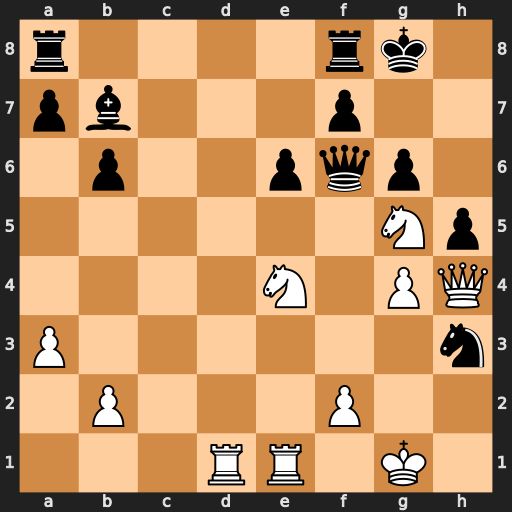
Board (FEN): r4rk1/pb3p2/1p2pqp1/6Np/4N1PQ/P6n/1P3P2/3RR1K1
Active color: w
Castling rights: -
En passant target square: -
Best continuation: Qxh3 Bxe4 Nxe4